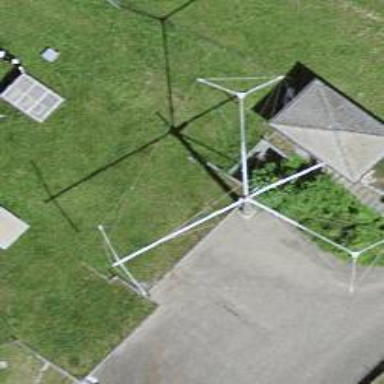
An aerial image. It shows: Antenna.